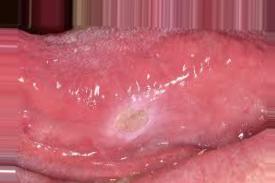
Condition: Mouth Ulcer